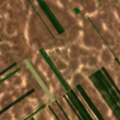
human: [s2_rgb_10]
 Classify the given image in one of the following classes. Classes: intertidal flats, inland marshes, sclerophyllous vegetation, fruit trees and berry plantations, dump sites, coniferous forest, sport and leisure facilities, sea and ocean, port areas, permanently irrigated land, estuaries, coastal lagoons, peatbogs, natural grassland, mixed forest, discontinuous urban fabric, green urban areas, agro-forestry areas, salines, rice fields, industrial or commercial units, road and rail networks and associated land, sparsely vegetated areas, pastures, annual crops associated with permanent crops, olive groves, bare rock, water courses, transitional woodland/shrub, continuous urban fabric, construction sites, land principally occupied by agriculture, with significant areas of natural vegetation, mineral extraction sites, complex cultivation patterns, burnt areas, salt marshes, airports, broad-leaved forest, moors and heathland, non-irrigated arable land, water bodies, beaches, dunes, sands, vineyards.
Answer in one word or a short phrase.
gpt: non-irrigated arable land